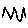
Label: zigzag